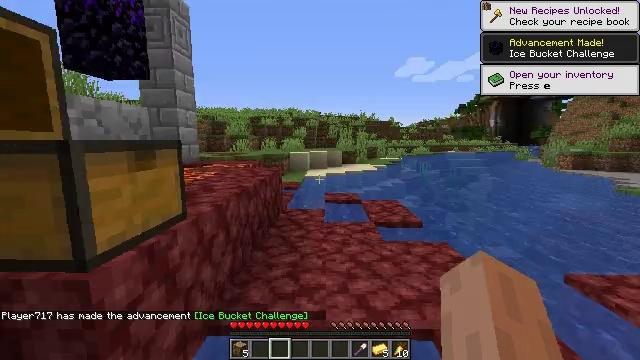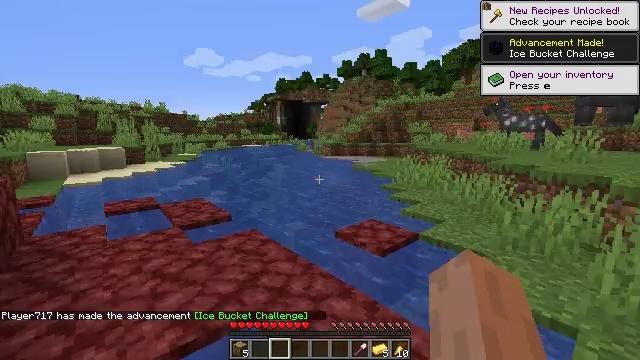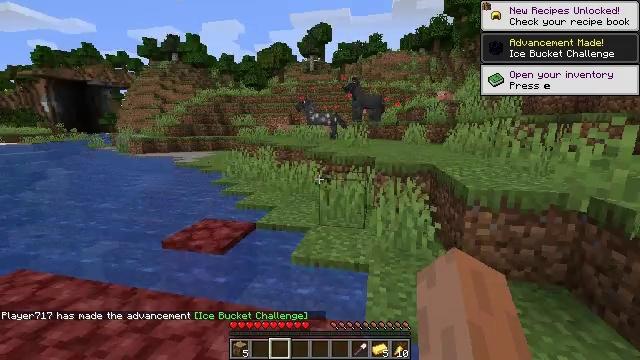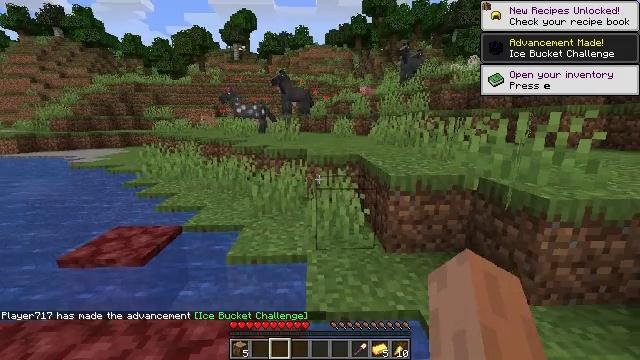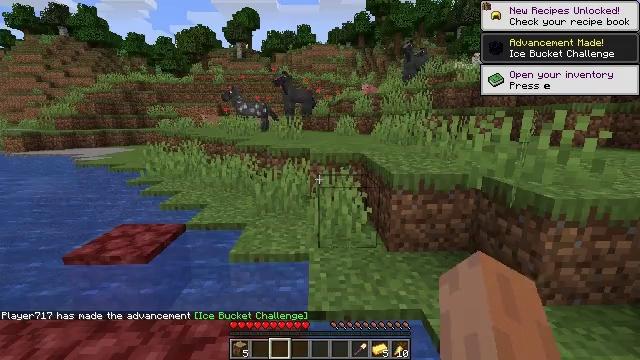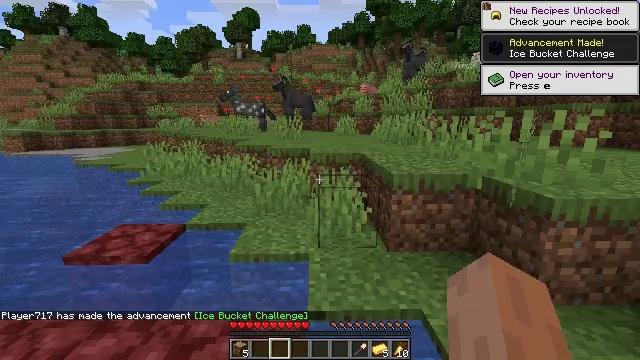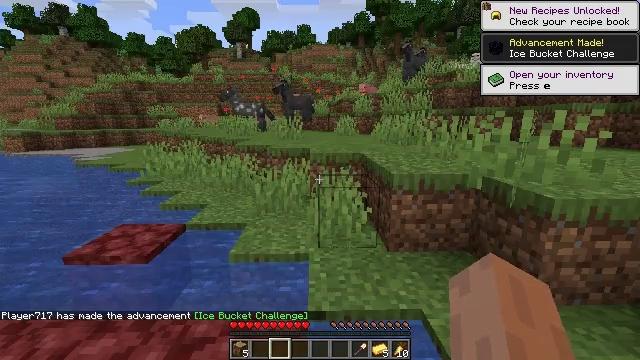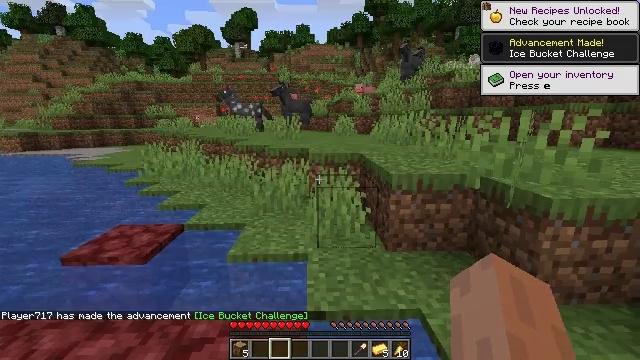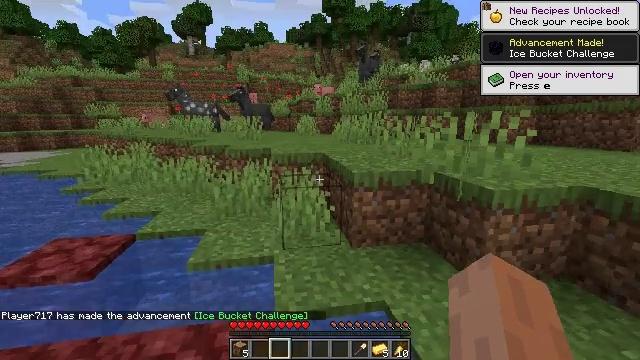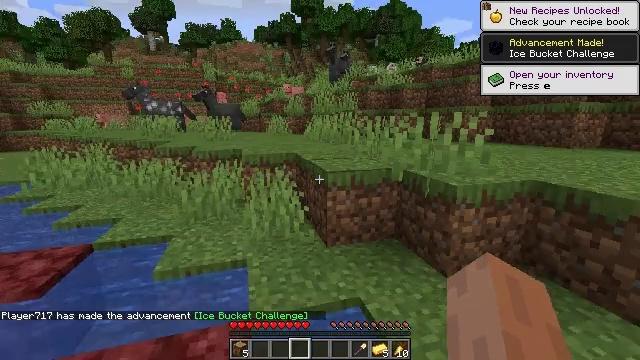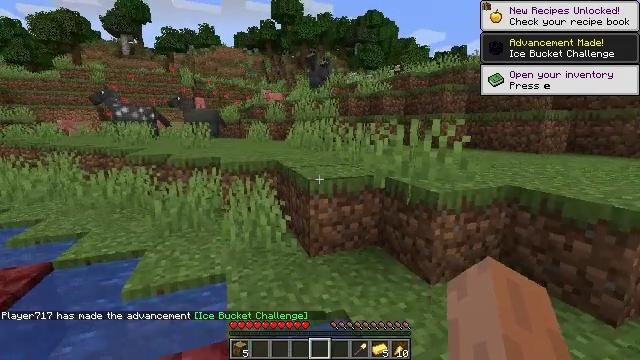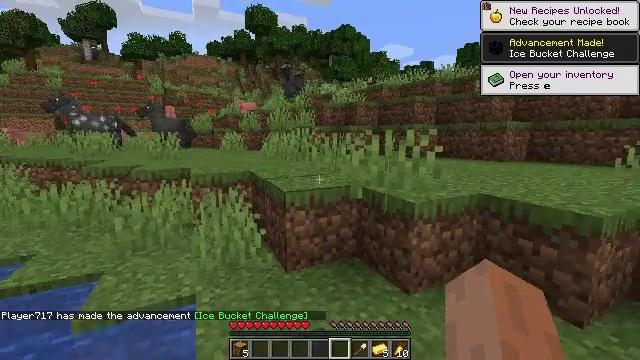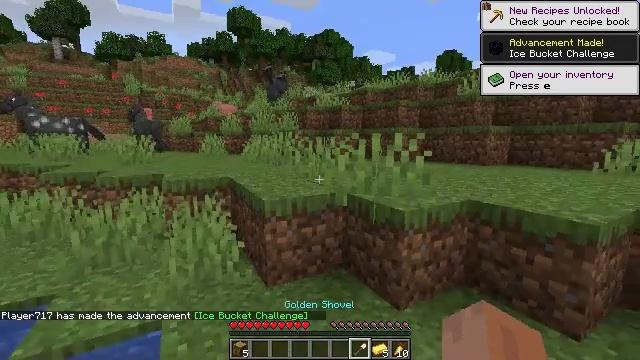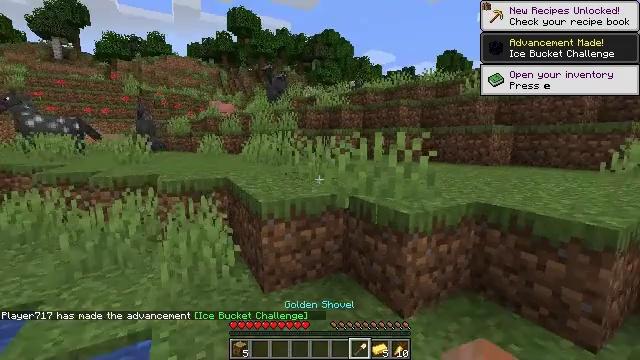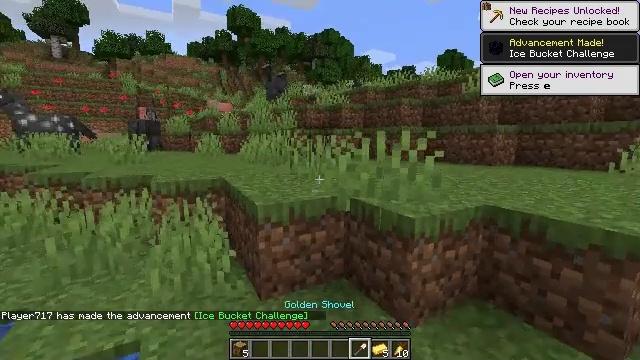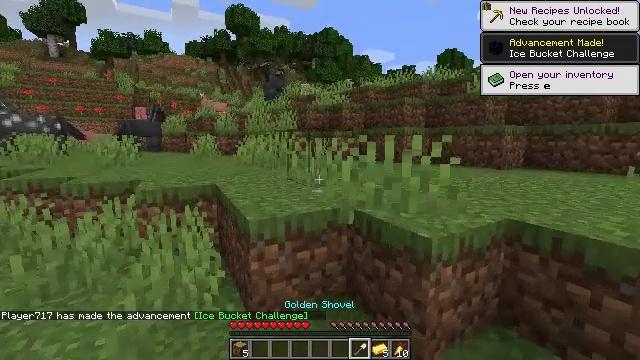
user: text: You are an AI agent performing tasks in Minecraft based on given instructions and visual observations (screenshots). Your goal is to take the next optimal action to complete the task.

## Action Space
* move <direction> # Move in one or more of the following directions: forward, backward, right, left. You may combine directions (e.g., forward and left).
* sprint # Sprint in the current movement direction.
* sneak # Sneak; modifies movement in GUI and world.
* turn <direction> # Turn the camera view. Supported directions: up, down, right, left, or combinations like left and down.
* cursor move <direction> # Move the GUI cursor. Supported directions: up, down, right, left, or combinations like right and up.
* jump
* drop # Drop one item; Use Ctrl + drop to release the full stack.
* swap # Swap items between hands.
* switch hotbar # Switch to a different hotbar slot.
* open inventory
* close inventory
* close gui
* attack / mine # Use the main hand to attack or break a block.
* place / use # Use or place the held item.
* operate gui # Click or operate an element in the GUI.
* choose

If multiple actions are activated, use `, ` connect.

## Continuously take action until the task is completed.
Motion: motion action
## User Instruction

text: Shovel up some gravel.
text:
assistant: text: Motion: turn right and down
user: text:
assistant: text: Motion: turn right and down
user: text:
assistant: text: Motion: turn right and down
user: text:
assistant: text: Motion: no_op
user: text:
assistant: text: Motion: no_op
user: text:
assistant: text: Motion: no_op
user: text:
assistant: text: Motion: no_op
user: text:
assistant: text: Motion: turn right
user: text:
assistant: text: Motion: turn right
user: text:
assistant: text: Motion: move forward, turn right and up
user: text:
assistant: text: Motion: move forward, turn right and up
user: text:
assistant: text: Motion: move forward, turn right
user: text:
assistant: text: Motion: move forward
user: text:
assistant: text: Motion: move forward
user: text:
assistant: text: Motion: move forward
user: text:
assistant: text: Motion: move forward
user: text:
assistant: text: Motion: move forward, jump
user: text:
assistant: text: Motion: move forward, jump
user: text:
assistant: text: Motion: move forward, jump
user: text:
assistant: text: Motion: move forward, jump
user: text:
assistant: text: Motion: move forward, jump
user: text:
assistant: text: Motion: move forward, jump
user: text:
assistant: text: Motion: move forward, jump
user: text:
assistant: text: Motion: move forward, jump
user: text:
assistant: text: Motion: move forward, jump
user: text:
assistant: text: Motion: move forward, jump
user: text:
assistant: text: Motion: move forward, jump
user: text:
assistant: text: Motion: move forward, turn left, jump
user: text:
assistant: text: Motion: move forward, turn left and down, jump
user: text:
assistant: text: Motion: move forward, turn left and down, jump